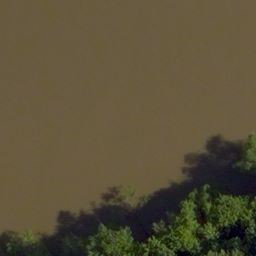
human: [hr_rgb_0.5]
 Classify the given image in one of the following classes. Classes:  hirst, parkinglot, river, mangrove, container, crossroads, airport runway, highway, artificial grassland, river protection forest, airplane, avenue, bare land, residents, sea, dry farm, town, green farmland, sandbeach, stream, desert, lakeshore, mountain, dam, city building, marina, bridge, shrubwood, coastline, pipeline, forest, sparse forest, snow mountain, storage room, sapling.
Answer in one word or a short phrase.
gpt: river protection forest